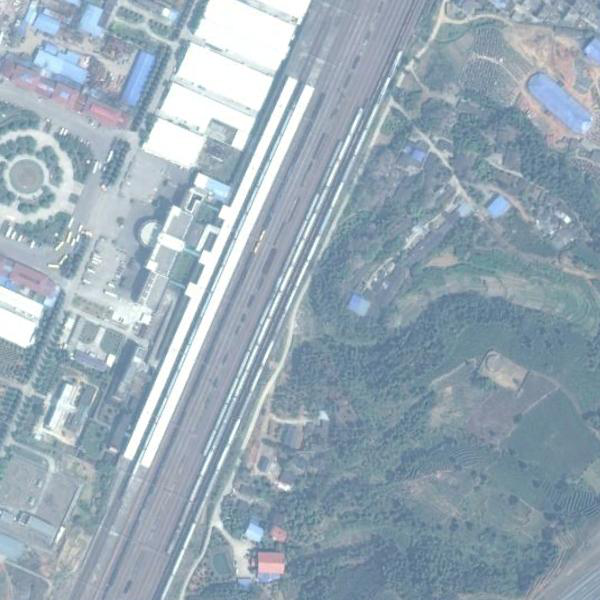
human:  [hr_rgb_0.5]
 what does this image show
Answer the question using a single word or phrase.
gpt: railway station